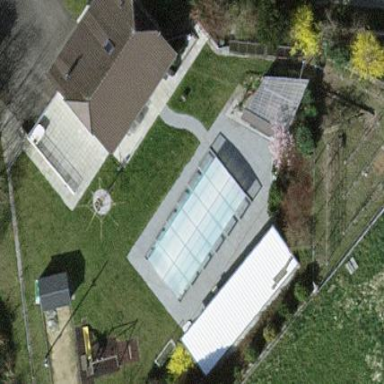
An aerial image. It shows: Detached building with hipped roof shape.